Field crop: maize
Growth stage: 1
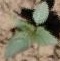
Species: datura